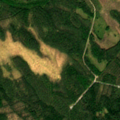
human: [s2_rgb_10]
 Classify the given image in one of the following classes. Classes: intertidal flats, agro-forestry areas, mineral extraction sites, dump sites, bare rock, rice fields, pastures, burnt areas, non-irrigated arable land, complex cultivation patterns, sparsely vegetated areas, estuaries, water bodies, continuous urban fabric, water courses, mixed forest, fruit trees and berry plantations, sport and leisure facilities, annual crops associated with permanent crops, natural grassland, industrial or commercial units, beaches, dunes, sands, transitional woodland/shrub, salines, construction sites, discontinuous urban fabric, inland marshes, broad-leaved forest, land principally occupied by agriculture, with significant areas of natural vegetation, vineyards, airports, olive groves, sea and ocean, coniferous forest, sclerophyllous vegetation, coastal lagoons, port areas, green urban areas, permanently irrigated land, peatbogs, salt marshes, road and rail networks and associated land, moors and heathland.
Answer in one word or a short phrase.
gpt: coniferous forest, mixed forest, transitional woodland/shrub